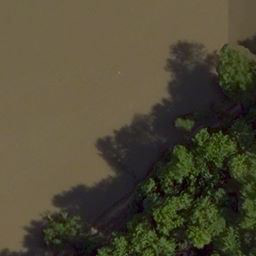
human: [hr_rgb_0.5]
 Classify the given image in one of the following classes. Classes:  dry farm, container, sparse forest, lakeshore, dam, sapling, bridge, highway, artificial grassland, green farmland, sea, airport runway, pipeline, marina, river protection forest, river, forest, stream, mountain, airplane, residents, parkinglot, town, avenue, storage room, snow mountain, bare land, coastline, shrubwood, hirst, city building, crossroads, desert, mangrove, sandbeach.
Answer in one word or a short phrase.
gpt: river protection forest